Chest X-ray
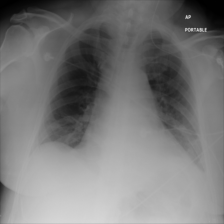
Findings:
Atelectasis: negative
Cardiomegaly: negative
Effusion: negative
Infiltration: negative
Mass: negative
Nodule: negative
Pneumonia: negative
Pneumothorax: negative
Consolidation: negative
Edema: negative
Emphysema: negative
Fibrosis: negative
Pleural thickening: negative
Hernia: negative